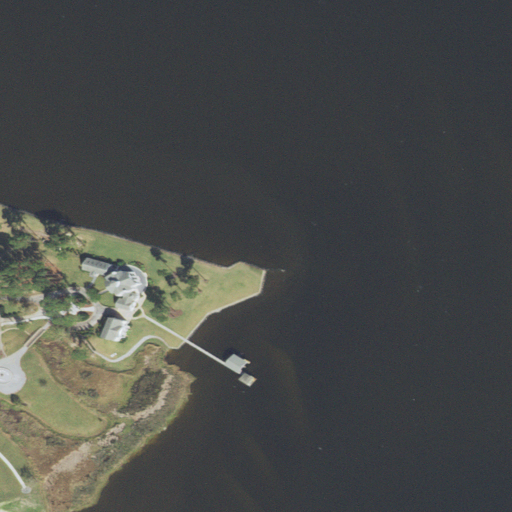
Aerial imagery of cape in North Carolina named Woodstock Point containing open water, herbaceous wetlands, cultivated crops, pasture, woody wetlands, open development, evergreen forest, low intensity development, and medium intensity development